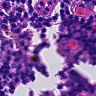
Metastatic tissue present: no